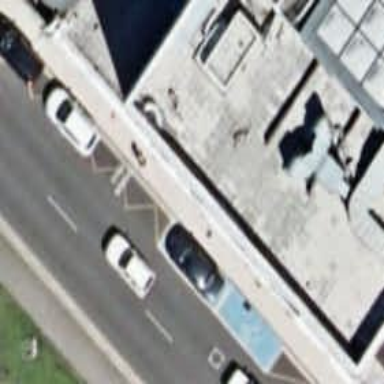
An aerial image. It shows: Disabled parking space.